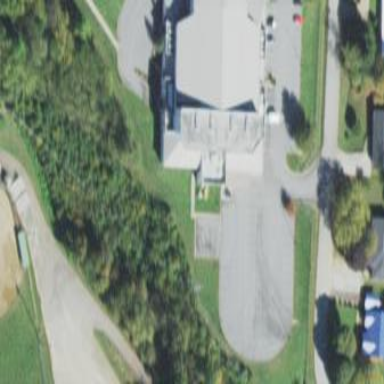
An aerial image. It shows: Arts centre located in building.